Field crop: tomato
Growth stage: 1
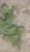
Species: solanum